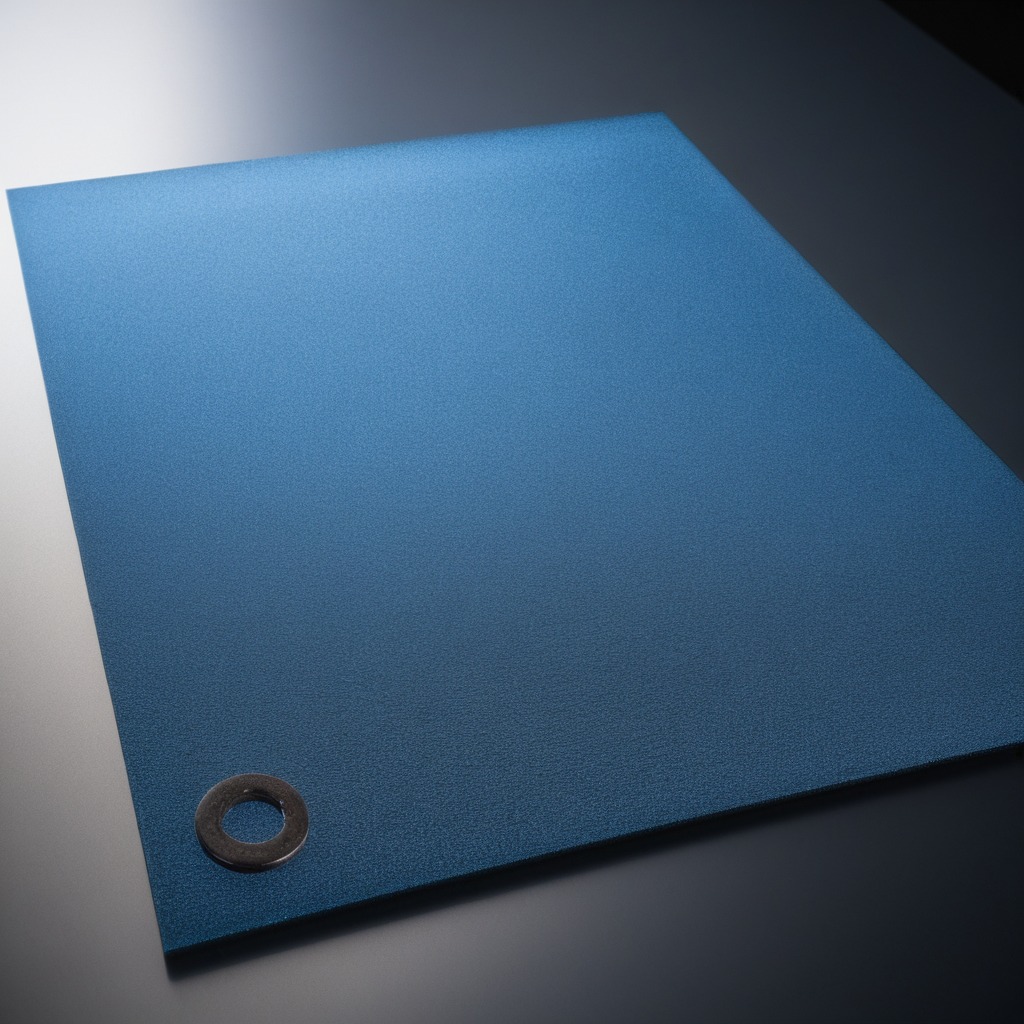
A flat metal washer lying on the clean granite tabletop covered with a blue rubber mat inside a workshop under bright overhead lighting crisp shadows high clarity worn but beneath the mat